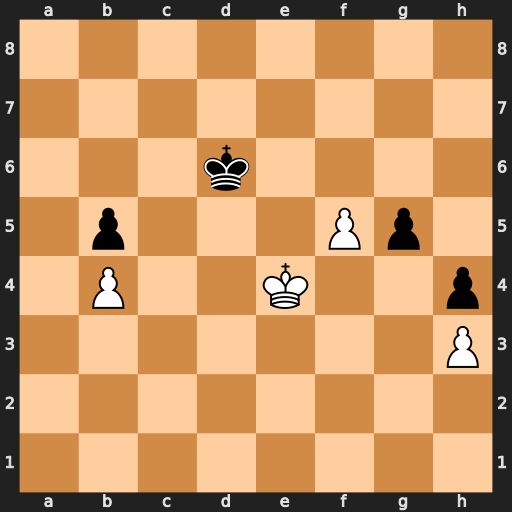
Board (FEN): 8/8/3k4/1p3Pp1/1P2K2p/7P/8/8
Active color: w
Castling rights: -
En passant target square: -
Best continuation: f6 Ke6 f7 Kxf7 Kf5 g4 Kxg4